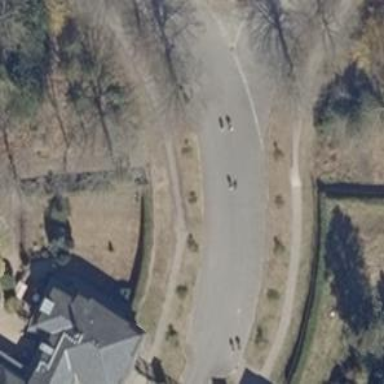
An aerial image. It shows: Service road.